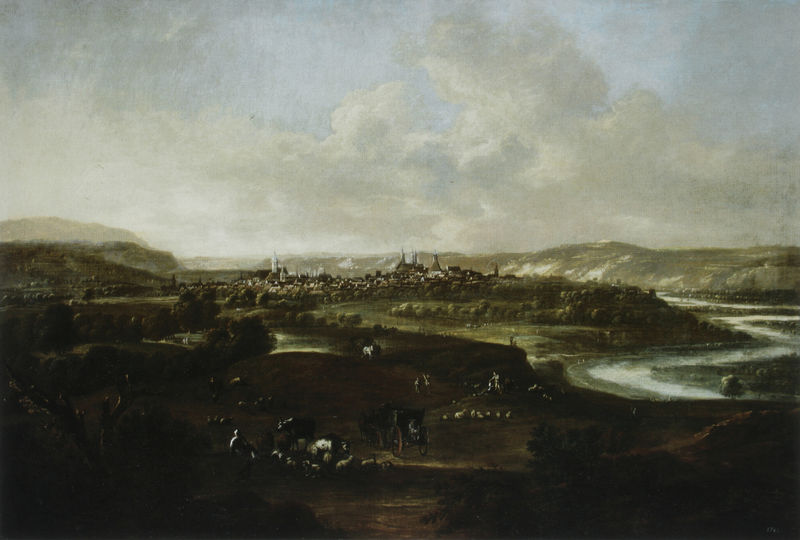
Titel: Ansicht von Naumburg an der Saale
Künstler: Johann Alexander Thiele
Standort: Dresden
Institution: Gemäldegalerie Alte Meister
Schlagwörter: baum, berg, blau, dunkel, gemälde, gewitter, himmel, laub, mann, schatten, wasser, weiß, wolken, bäume, fluss, grün, kirchturm, landschaft, menschen, ocker, stadt, ufer, abend, braun, hell, hintergrund, licht, männer, nacht, schwarz, starsse, strasse, vordergrund, ausblick, haus, hund, tier, tiere, weg, wiese, wolke, leute, silber, bild, bach, ebene, feld, felder, ferne, horizont, häuser, hügel, kühe, natur, strauch, vieh, weide, weite, busch, büsche, gewässer, kirche, wege, wiesen, land, pflanze, tal, traurig, wald, pferd, reiter, räder, turm, deutschland, landschft, düster, biegung, ort, perspektive, vedute, studie, berge, bergig, gebirge, dorf, nebel, herde, kuh, rind, alm, kutsche, rad, wagen, romantik, finster, kirchen, kirchtürme, ortschaft, panorama, regen, stadtansicht, kurven, penis, rinder, schaf, burg, weiden, türme, idyllisch, landschaftsbild, hubi, hügelig, lanschaft, dunkle, reise, flusstal, siedlung, auen, platane, waldig, weitläufig, schafe, bulle, stier, stiere, hirte, hirten, schäfer, meander, tafelbild, abendlicht, zelte, mäander, lager, reisen, stat, flußbett, flußlauf, flussschleife, weolke, monoton, grau grün, serpentine, bäume sträucher